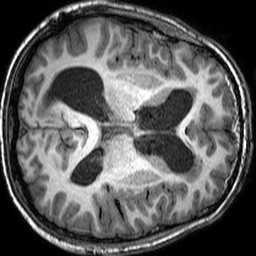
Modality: T1w
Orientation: axial
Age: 23
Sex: male